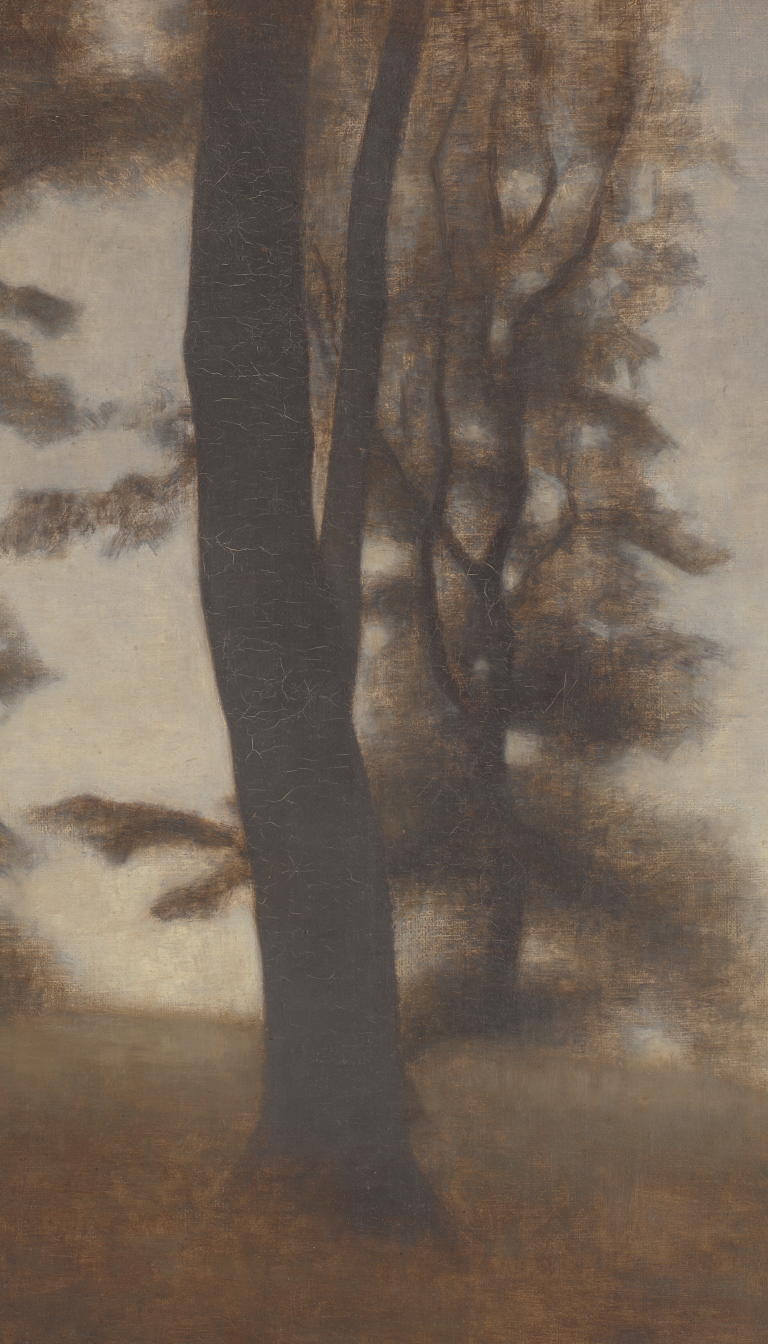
landscape painting, wide, overcast daylight, dark tree trunk with spreading autumn branches against pale diffused sky dense foliage right muted atmospheric background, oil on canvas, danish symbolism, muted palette